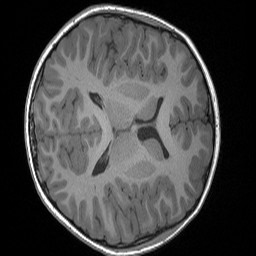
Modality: T1w
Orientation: axial
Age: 7
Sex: male
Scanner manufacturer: siemens
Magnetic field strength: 3 T
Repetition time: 1.65 s
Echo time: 0.00203 s